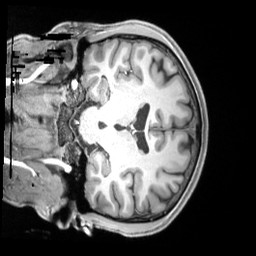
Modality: T1w
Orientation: coronal
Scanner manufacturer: siemens
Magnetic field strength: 3 T
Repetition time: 2.5 s
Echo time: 0.00218 s